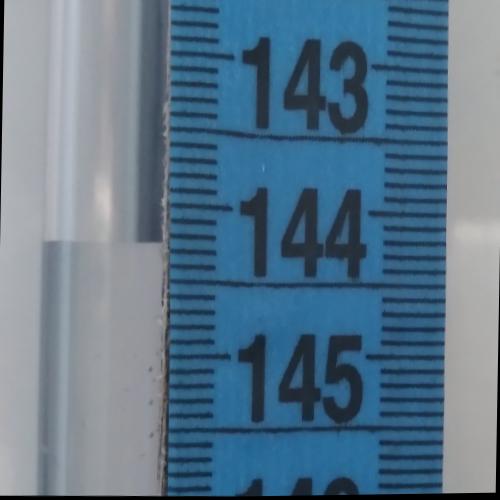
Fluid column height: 144.2 cm